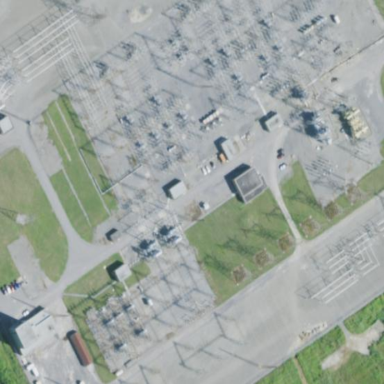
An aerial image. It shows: Power substation.